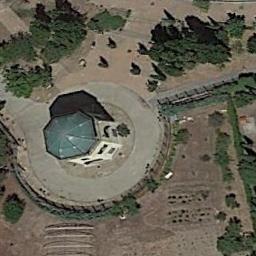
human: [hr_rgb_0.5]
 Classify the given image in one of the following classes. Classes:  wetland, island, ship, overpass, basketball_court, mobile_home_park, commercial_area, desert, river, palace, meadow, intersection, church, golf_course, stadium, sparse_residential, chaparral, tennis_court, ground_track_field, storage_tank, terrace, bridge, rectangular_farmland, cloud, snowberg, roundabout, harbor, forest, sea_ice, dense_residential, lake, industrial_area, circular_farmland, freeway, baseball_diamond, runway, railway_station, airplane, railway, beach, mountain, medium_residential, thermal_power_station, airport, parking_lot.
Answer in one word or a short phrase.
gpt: church